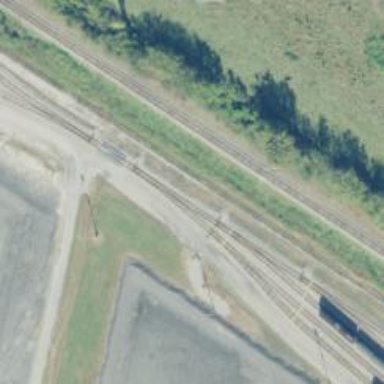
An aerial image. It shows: Railway spur service.